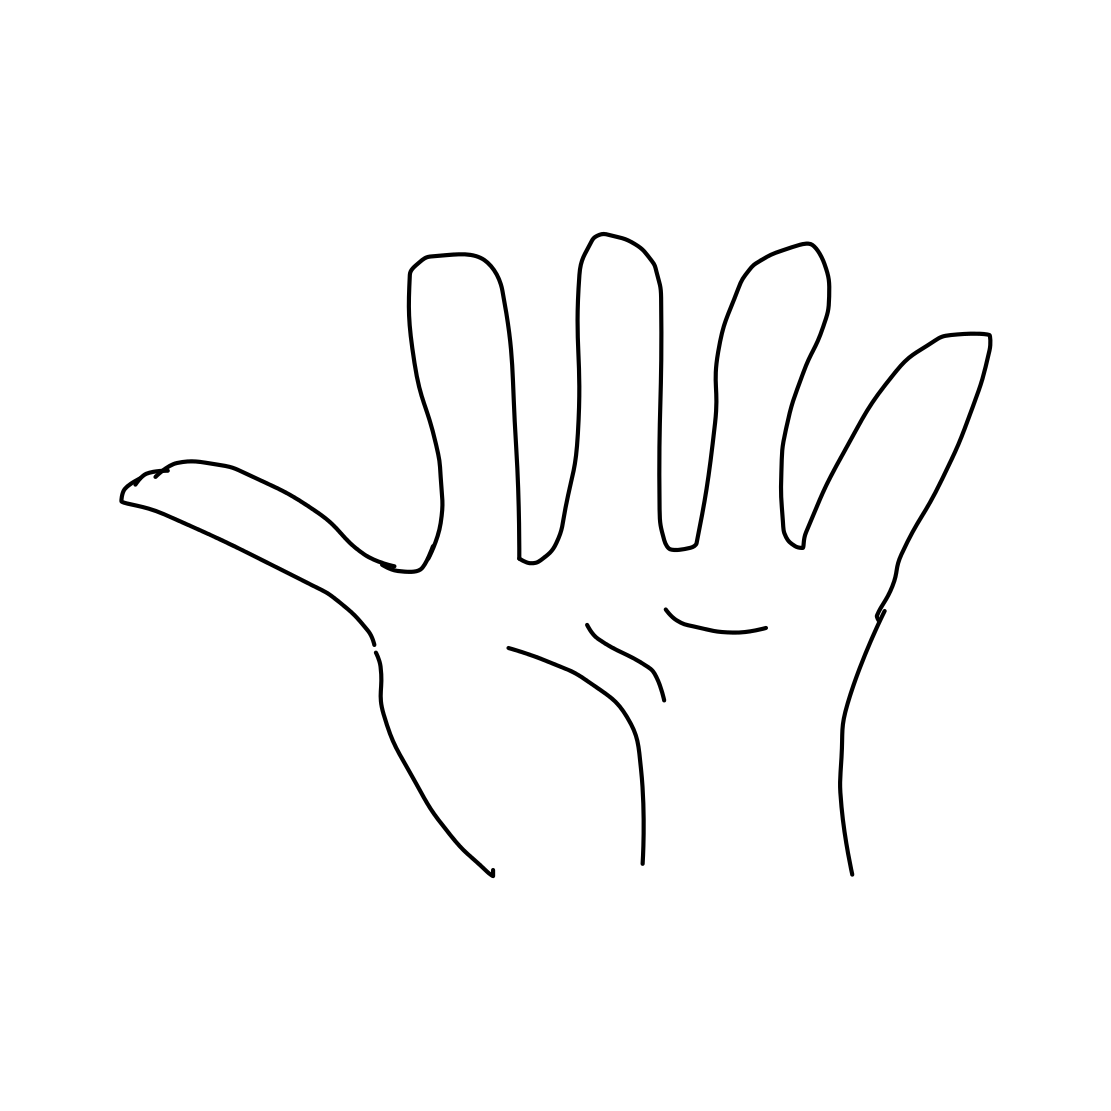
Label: hand